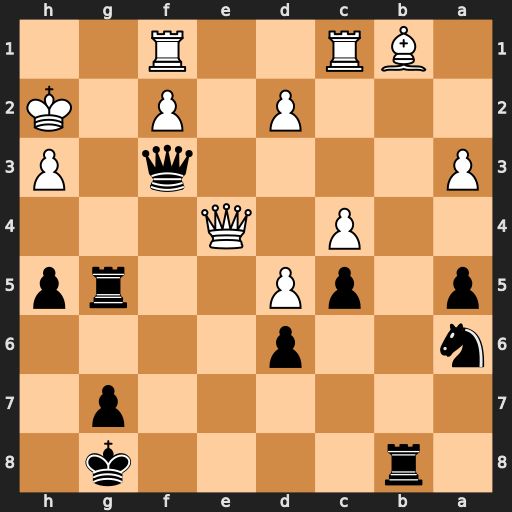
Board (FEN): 1r4k1/6p1/n2p4/p1pP2rp/2P1Q3/P4q1P/3P1P1K/1BR2R2
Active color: b
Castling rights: -
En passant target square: -
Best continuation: Rg2+ Kh1 Qxh3#